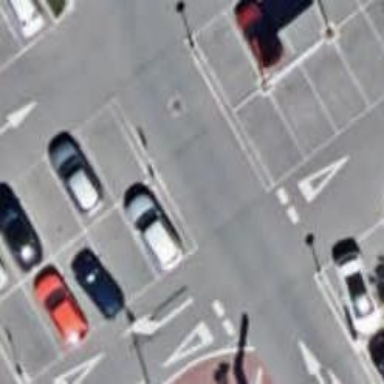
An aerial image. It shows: Road serving as parking aisle.